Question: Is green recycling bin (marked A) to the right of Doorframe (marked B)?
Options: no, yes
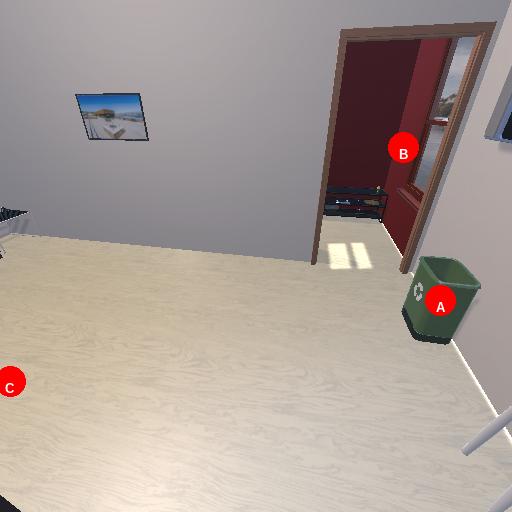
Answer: no